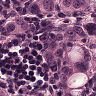
Metastatic tissue present: yes